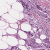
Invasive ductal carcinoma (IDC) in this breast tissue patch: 1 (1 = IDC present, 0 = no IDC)